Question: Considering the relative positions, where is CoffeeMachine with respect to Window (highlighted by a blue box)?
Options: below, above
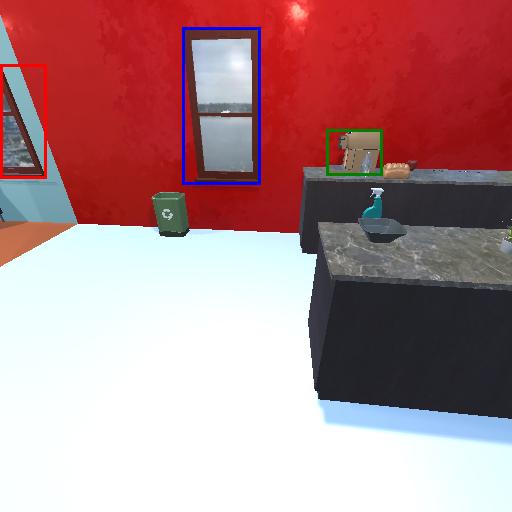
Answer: below